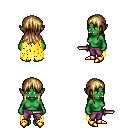
a pixel art fantasy rpg character, female body template, orc, green skin, yellow tattered cape, magenta pants, blonde unkempt hairstyle, gold boots, dagger, four views (front, back, left, right), 2x2 character sprite sheet, small pixel art, hard edges, no anti-aliasing